Question: I have a Dataframe which represents a binary matrix (0 and 1), with labels on rows and columns.
I'm using the following code to print the matrix assigning each label a color:
'''
import seaborn as sns
import matplotlib.pylab as plt
import matplotlib as mpl
import pandas as pd
import numpy as np
N = 100
M = 200
p = 0.8
df = pd.DataFrame(np.random.choice([0,1], (M,N), p=(p, 1-p)),
columns=sorted((list(range(10))*N)[0:N]),
index=sorted((list(range(10))*N)[0:M]))
cmap = mpl.colors.ListedColormap([(.8, .8, .8, 1.0)] + [plt.cm.jet(i) for i in range(plt.cm.jet.N-1)])
ax = sns.heatmap(df.apply(lambda s: (s.name==s.index)*s*(s.index+1)), mask=df.eq(0), cmap=cmap )
'''

My problem is that the colormap is sequential, while I would like it to be discrete (I know the number of colors in advance).
When I try to switch from jet (sequential) to a descrete one:
'''
N = 100
M = 200
p = 0.8
df = pd.DataFrame(np.random.choice([0,1], (M,N), p=(p, 1-p)),
columns=sorted((list(range(10))*N)[0:N]),
index=sorted((list(range(10))*N)[0:M]))
cmap = mpl.colors.ListedColormap([(.8, .8, .8, 1.0)] + [plt.cm.tab20(i) for i in range(plt.cm.tab20.N-10)])
ax = sns.heatmap(df.apply(lambda s: (s.name==s.index)*s*(s.index+1)), mask=df.eq(0), cmap=cmap)
'''
I get the grey color as an additional one in the colorbar (final color, at the bottom)<URL>
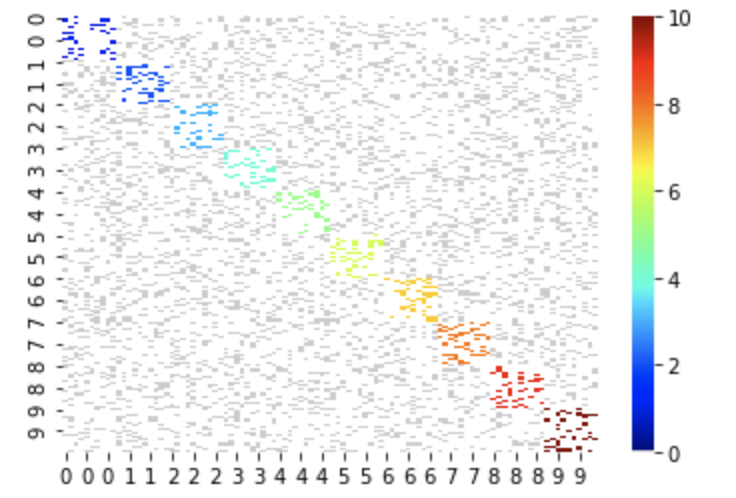
Answer: You seem to want:
- -
You can use a 'mask' to mask away the original zeros. And use an <URL> color for the new zeros. 'vmin' indicates the lowest valid value. Default, the under color isn't shown in the colorbar.
Optionally you can change the tick locations of the colorbar.
Here is an example:
'''
import seaborn as sns
import matplotlib.pyplot as plt
import matplotlib as mpl
import pandas as pd
import numpy as np
N = 100
M = 200
p = 0.8
df = pd.DataFrame(np.random.choice([0, 1], (M, N), p=(p, 1 - p)),
columns=sorted((list(range(10)) * N)[0:N]),
index=sorted((list(range(10)) * N)[0:M]))
ncols = df.index.max() + 1
cmap = mpl.colors.ListedColormap(plt.cm.turbo(np.linspace(0, 1, ncols)))
cmap.set_under((.8, .8, .8, 1.0))
ax = sns.heatmap(df.apply(lambda s: (s.name == s.index) * s * (s.index + 1)), mask=df.eq(0), cmap=cmap, vmin=1)
cbar = ax.collections[0].colorbar
cbar.set_ticks(np.linspace(1, ncols, 2 * ncols + 1)[1::2])
cbar.set_ticklabels(range(1, ncols + 1))
plt.show()
'''
<URL>
PS: To repeat a color, the list of colors can be edited. Here is an example:
'''
ncols = df.index.max() + 1
color_list = plt.cm.turbo(np.linspace(0, 1, ncols))
color_list[2] = color_list[3] # as an example, set the third color equal to the fourth
cmap = mpl.colors.ListedColormap(color_list)
'''